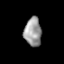
Tissue: lung
Cell type: Endothelial cells
Senescence score: 0.5559
Nuclear area (px): 479
Mean DAPI intensity: 154.942